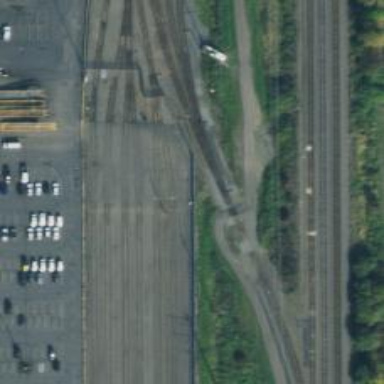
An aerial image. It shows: Railway yard in service.